Question: I launched a Nexus 6 emulator in Android studio. But its seen as below. How do I resize it so I can see it fully.

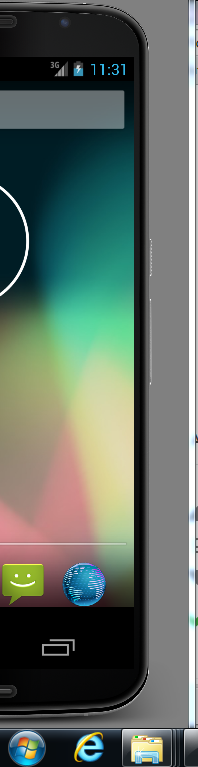
Answer: If you want to resize it you can try to scale the virtual device.
In the Android Virtual Device Manager, click "Edit this AVD", then in "startup size and orietation section" choose "10dp on device = 1 px on screen" scale.
If it is too small, choose another scale... on my screen auto scale works well
You can also try to remove the skin to gain space: from "Edit this AVD":
Advanced settings -> custom skin definition -> none
Hope it helps